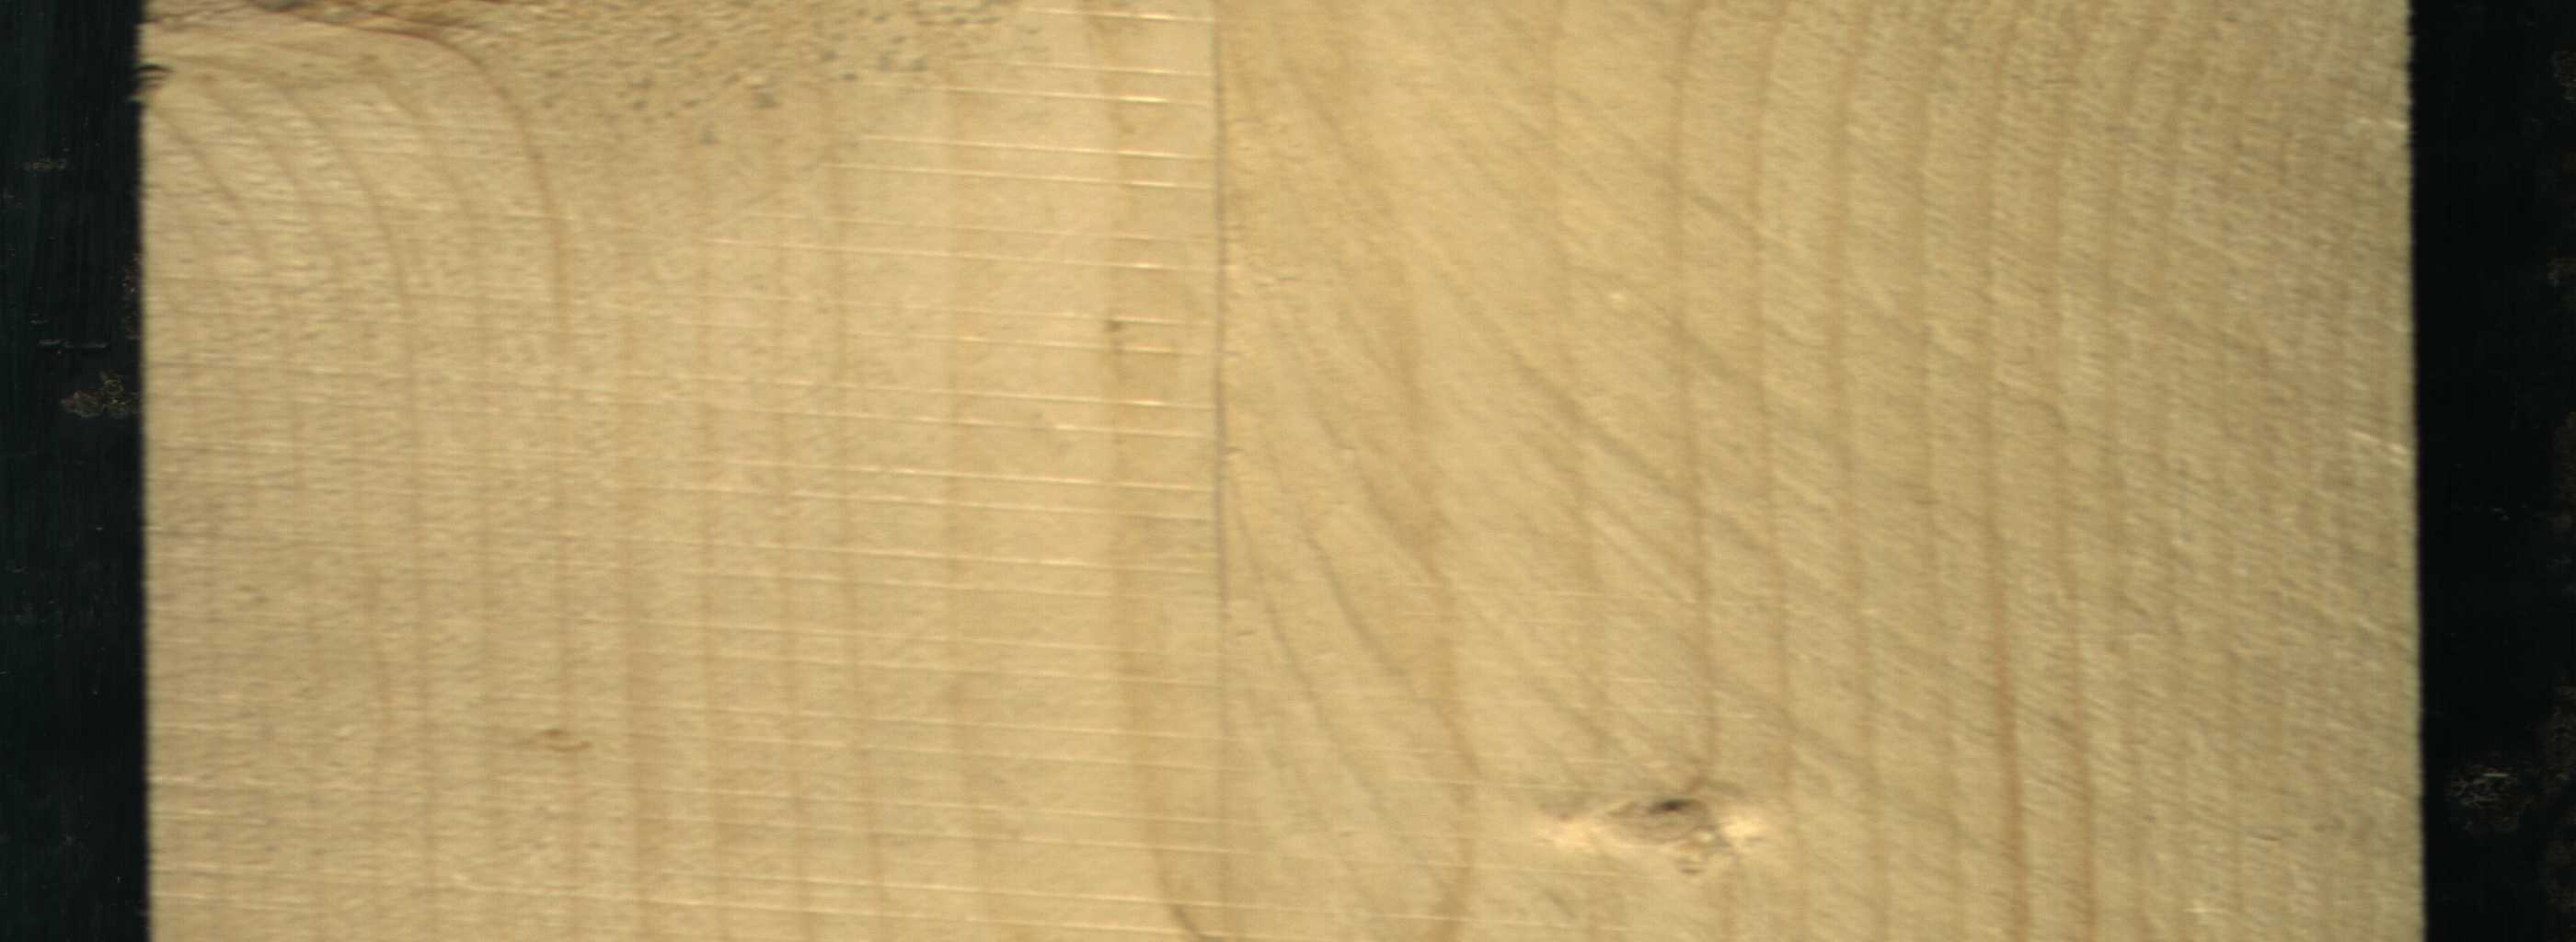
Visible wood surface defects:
Live_Knot